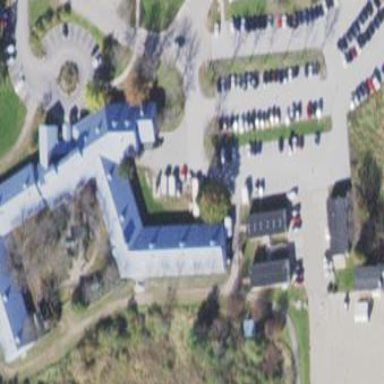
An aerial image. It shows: Nursing home building.